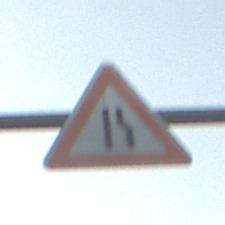
Verkehrszeichen: EinseitigVerengteFahrbahnRechts
Umgebung: Outdoor, RoadRail
Tageszeit: SunriseSunset
Wetter: PartlyCloudy
Licht: Natural
Jahreszeit: NotSpecified
Kontrast: LowContrast